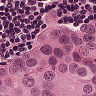
Metastatic tissue present: yes